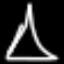
Label: The Eiffel Tower